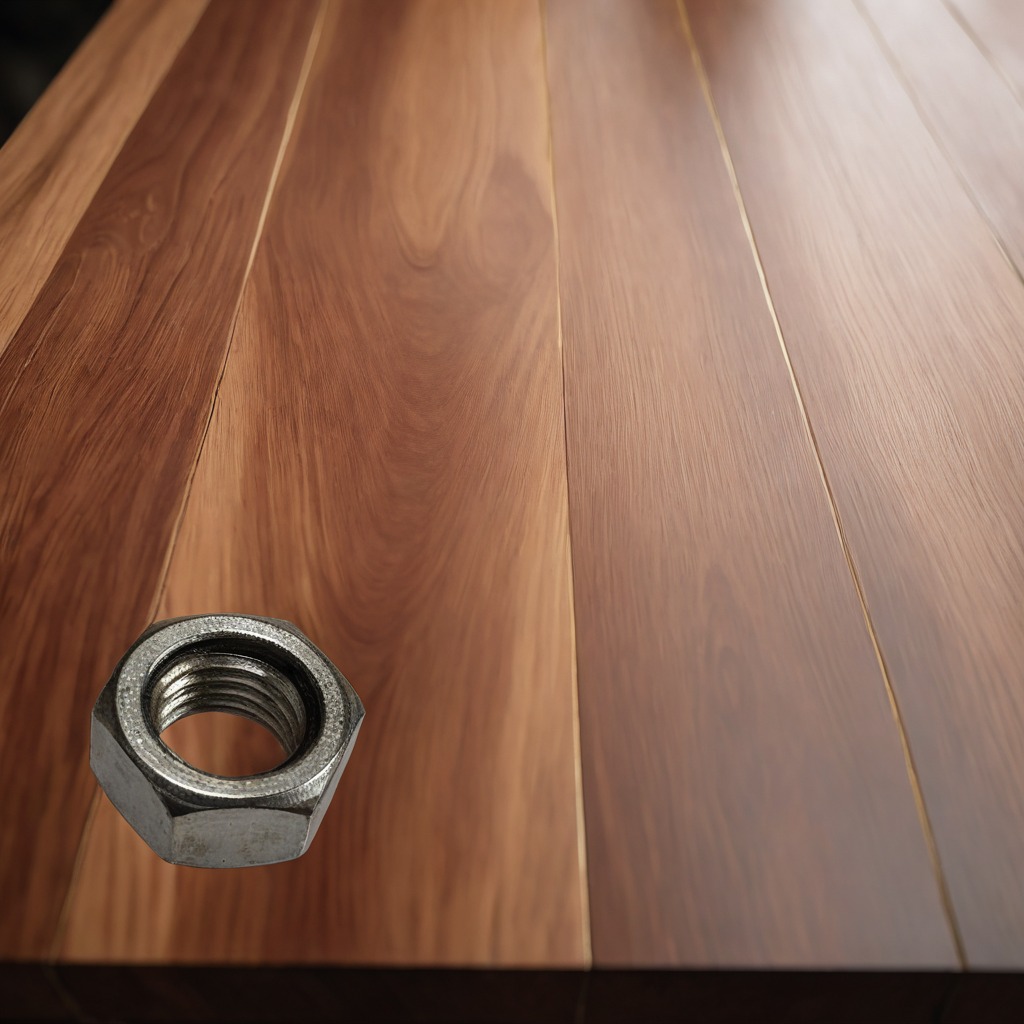
A metal nut is lying on a wooden table in a carpentry studio.